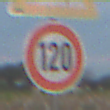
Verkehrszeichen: Geschwindigkeit120
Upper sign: SeitenwindVonRechts
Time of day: SunriseSunset
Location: Outdoor (Nature)
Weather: PartlyCloudy
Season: NotSpecified
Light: Natural